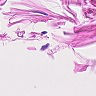
Metastatic tissue present: no